Question: I have set a user picture for my user account.
I can see it when selecting the user picture in the system preferences and in the tab recents.
Where are the user picture saved on my mac on ?

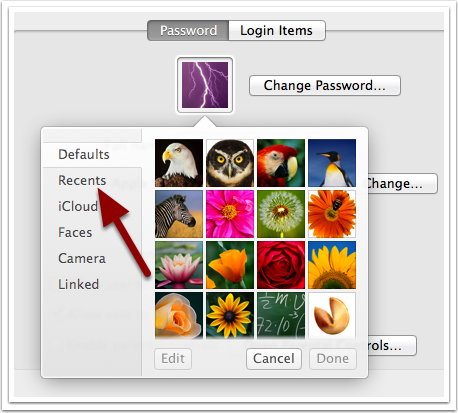
Answer: I found it at
'''
/Users/grafvonmalotky/Library/Containers/com.apple.ImageKit.RecentPictureService/Data/Library/Images/Recent Pictures
'''
There are the original and the cropped version of every image, very cool.
The default ones are at
'''
~/Library/User Pictures
'''